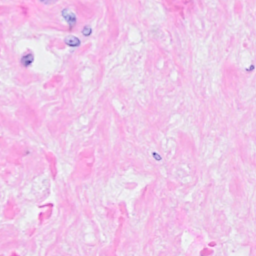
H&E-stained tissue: Breast